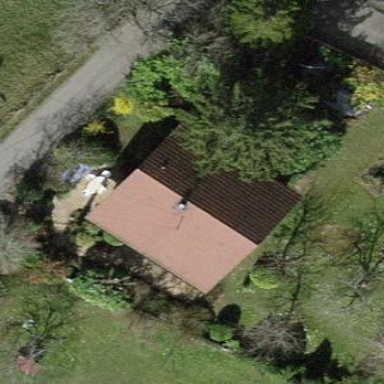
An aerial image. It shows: Detached building.